Question: I have the following schema:
'''
class Service < ActiveRecord::Base
has_many :orders
class Table < ActiveRecord::Base
has_many :orders
class Order < ActiveRecord::Base
belongs_to :table
belongs_to :service
'''

For one 'service' and one 'table' I have an 'order'.
I want to have a 'concern' to set the order.
'''
module CurrentOrder
extend ActiveSupport::Concern
private
def set_order
@order = .......
end
end
'''
What is the clean "railistic" way to find this order?
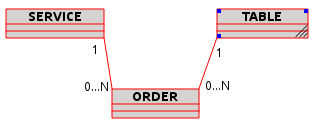
Answer: It ideally depend on your results.
Assume you have table_id and service_id, so you does not have to load table & service
'''
order = Order.where(table_id: table_id, service_id: service_id).first
'''